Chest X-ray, AP view. Patient: 43 years old, sex M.
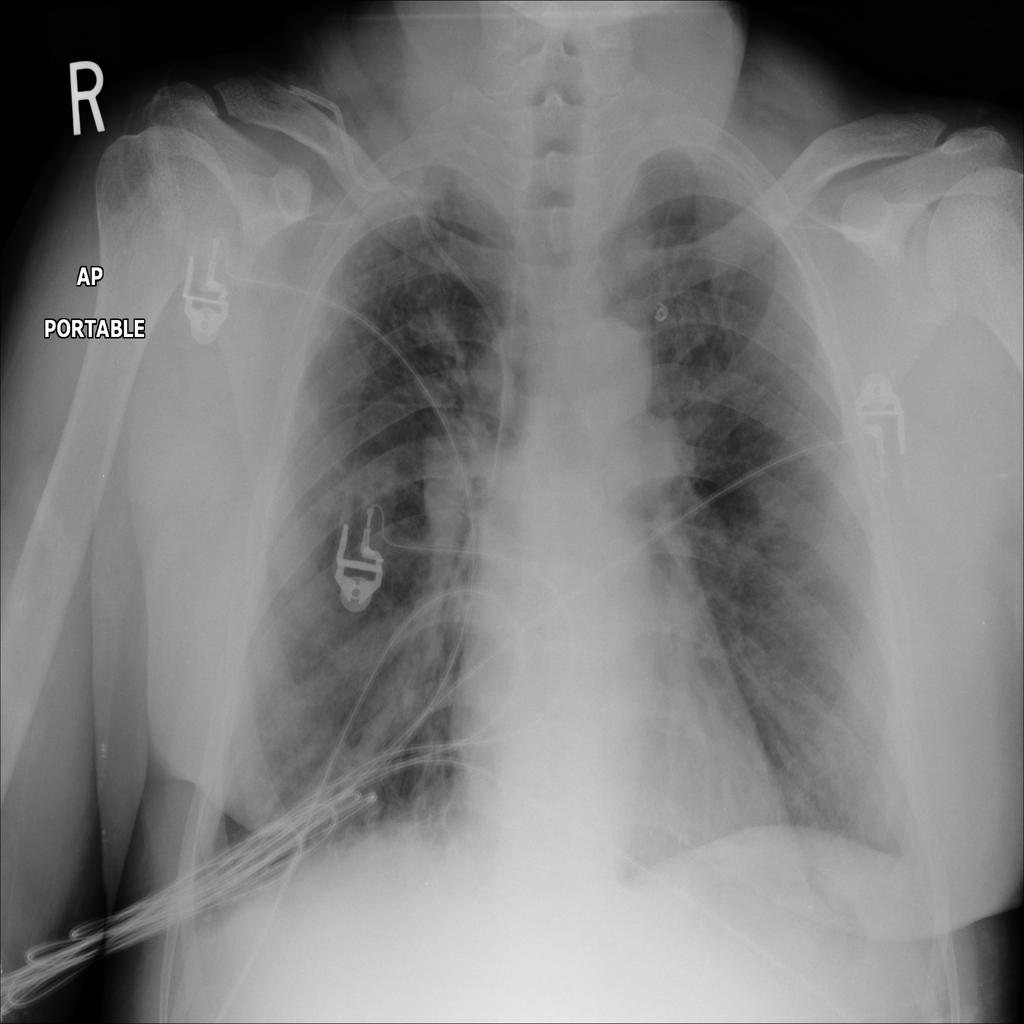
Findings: Atelectasis, Effusion